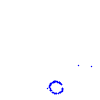
Particle: proton